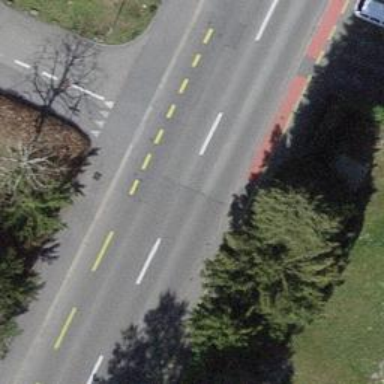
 featuring lane for cyclists on both sides."